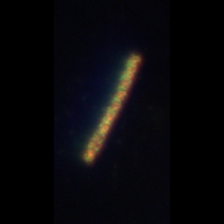
Taxon: Skeletonema
Group: Diatoms